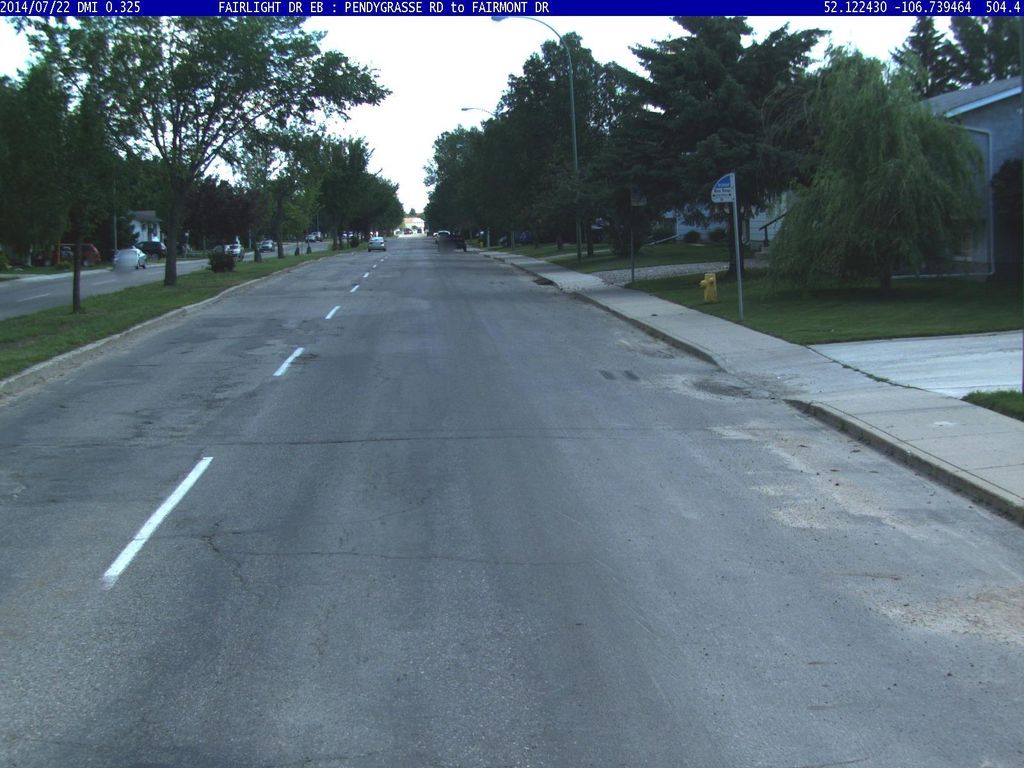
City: saskatoon